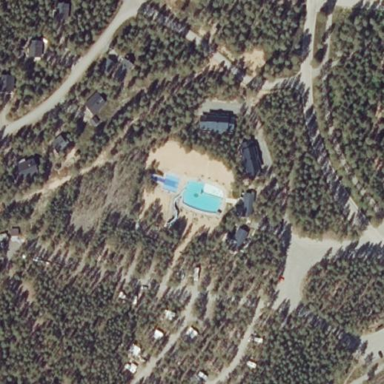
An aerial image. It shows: Water park.